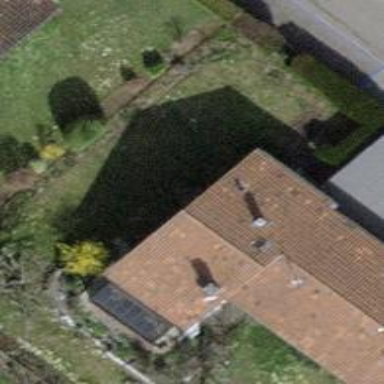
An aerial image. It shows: Garden enclosed by fence.